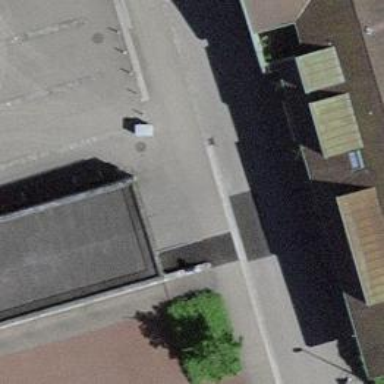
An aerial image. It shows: Parking entrance.